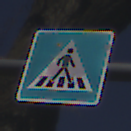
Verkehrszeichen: FussgaengerueberwegLinks
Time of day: Midday
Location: Outdoor (Nature)
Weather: Clear
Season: NotSpecified
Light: Natural